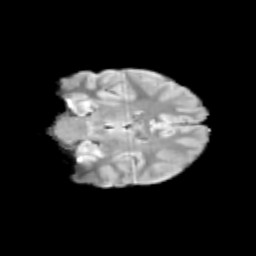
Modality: T2w
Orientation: coronal
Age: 9
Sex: male
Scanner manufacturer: siemens
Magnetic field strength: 3 T
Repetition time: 3.8 s
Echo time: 0.07 s